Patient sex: M
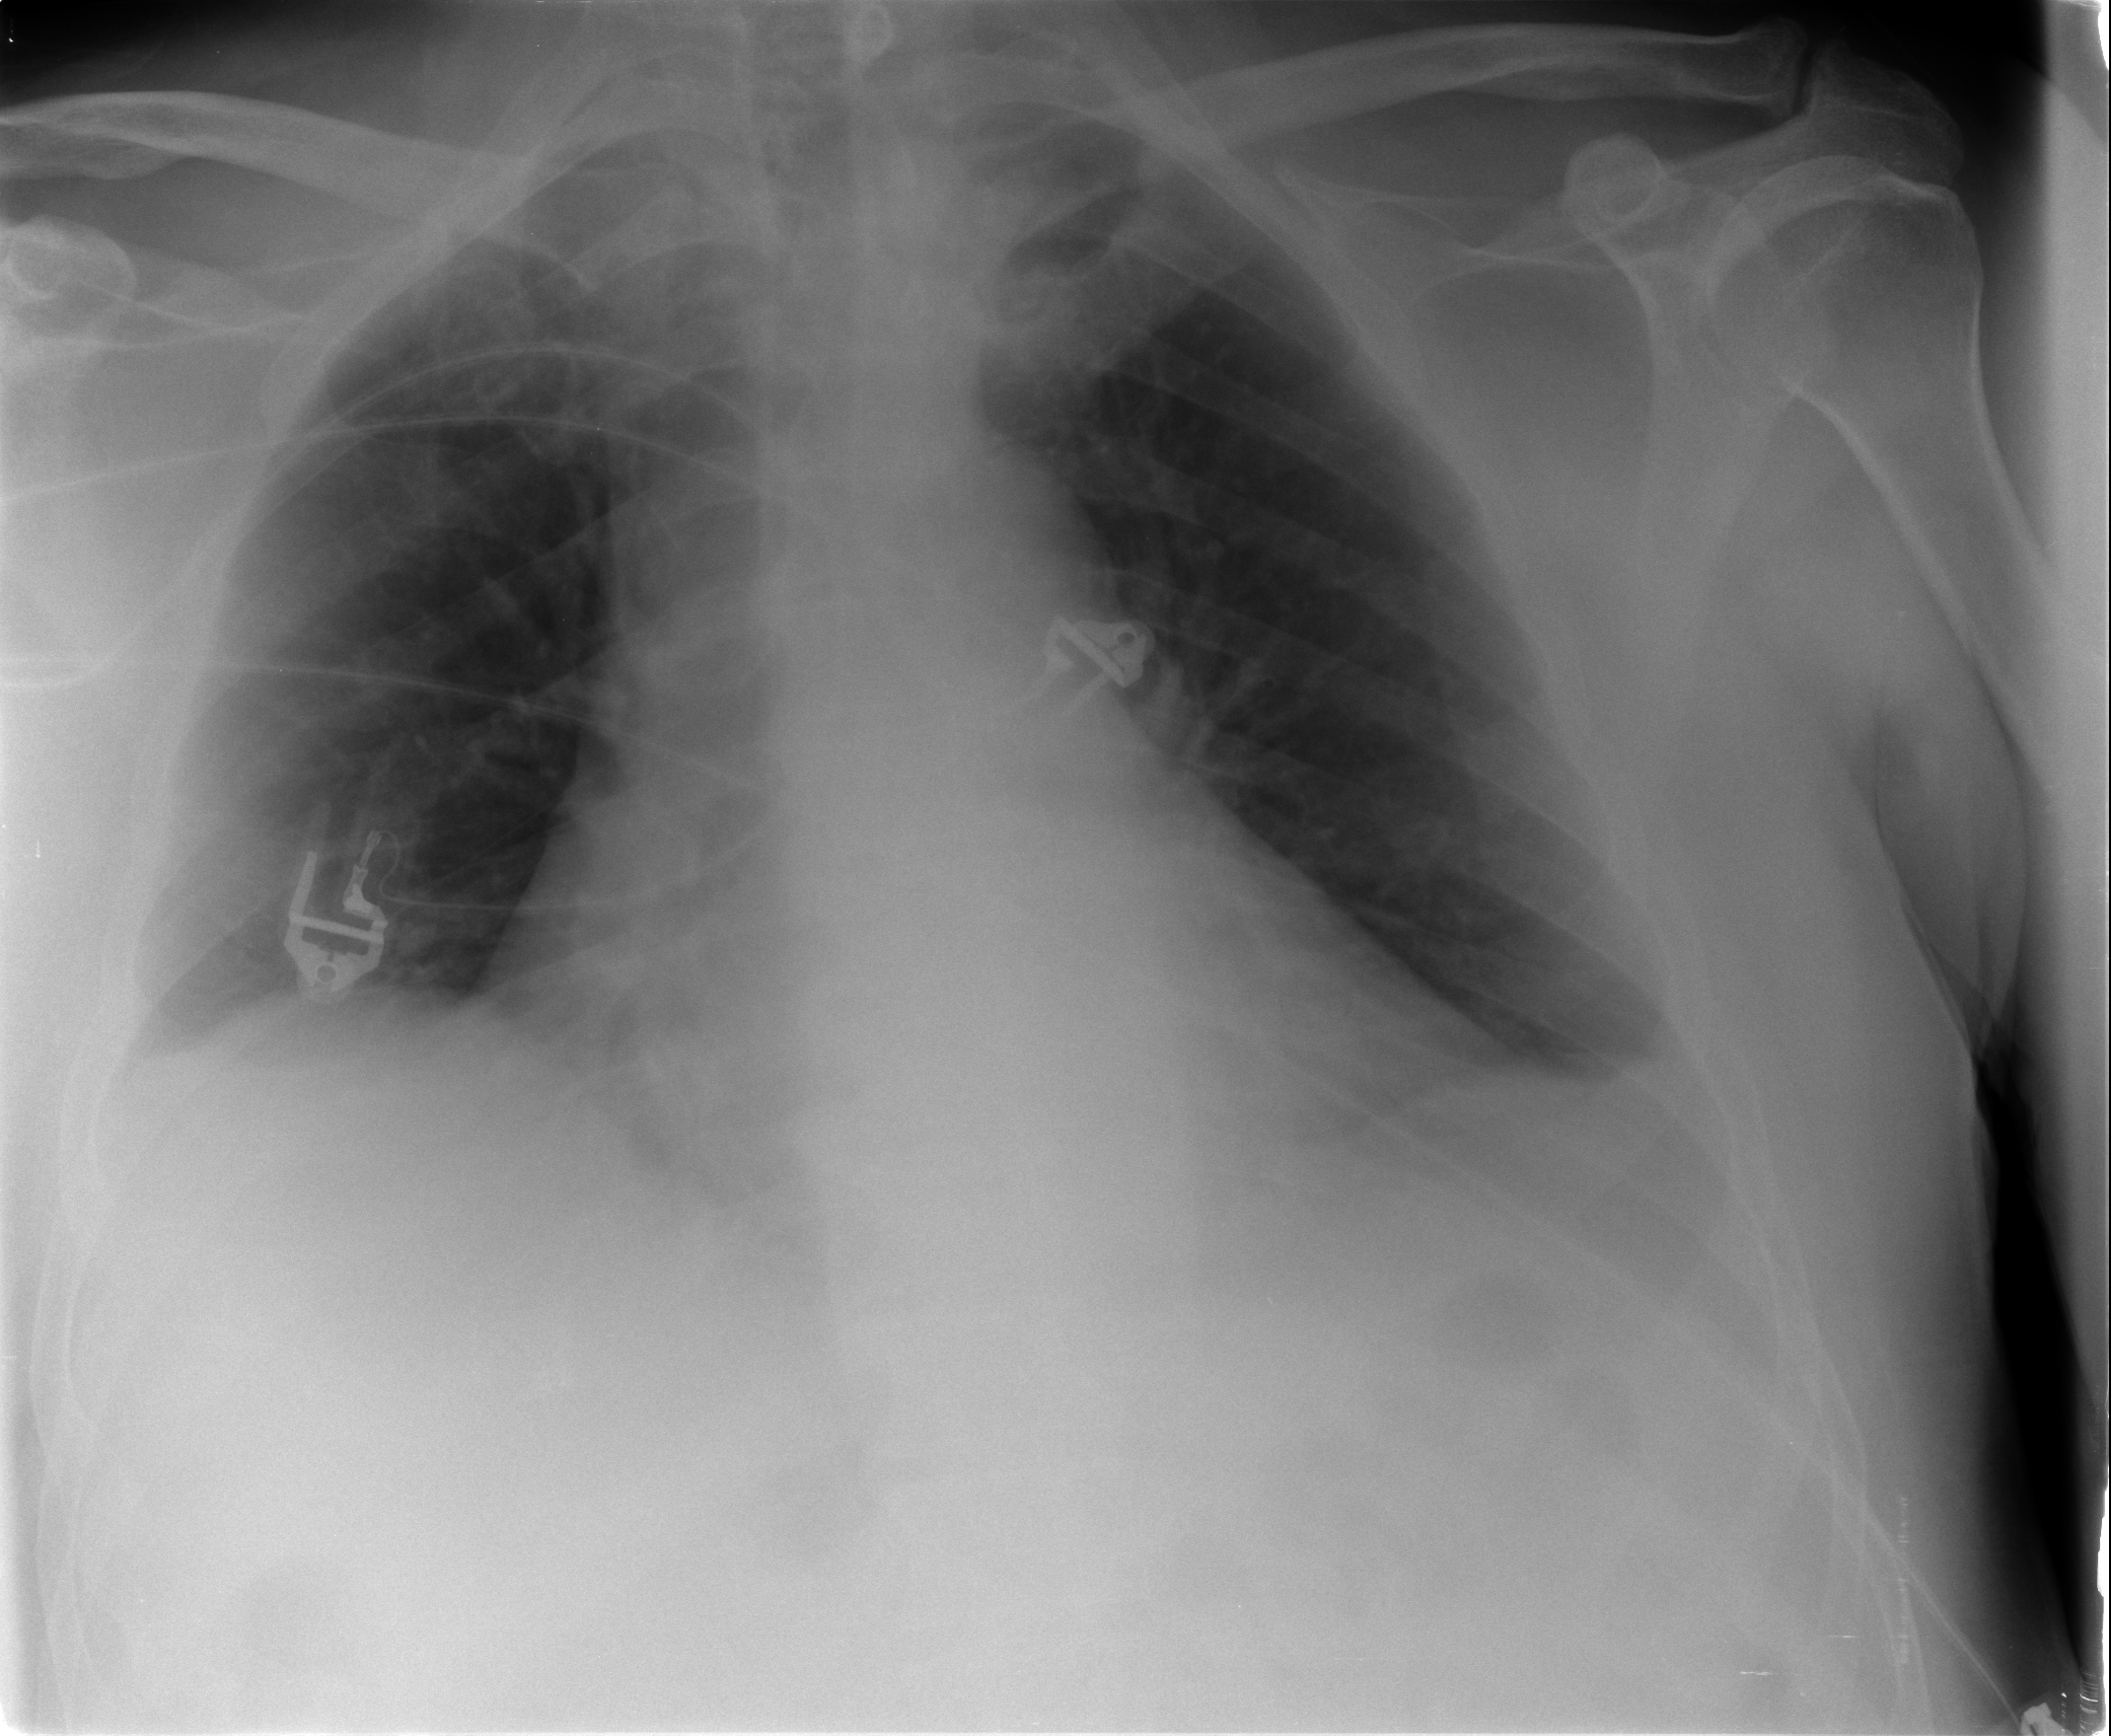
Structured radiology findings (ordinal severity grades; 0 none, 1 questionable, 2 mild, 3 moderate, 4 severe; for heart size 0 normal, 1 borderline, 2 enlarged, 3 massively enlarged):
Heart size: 2
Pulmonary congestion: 1
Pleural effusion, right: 1
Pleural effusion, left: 1
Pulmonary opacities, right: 0
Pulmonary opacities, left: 0
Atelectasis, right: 0
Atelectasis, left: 0